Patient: sex F, age 56
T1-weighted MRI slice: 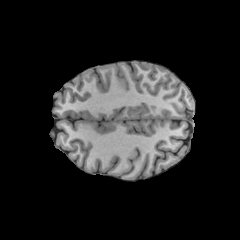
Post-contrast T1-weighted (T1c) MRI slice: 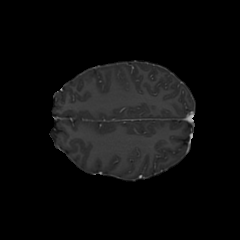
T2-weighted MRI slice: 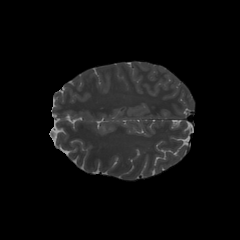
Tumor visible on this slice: no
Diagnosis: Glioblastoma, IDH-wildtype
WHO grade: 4